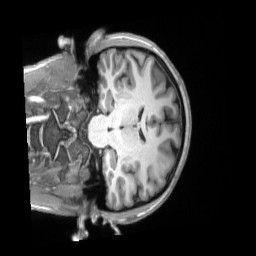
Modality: T1w
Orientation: coronal
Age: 21
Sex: female
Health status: ill
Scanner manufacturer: siemens
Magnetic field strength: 3 T
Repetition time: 2.2 s
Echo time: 0.00157 s